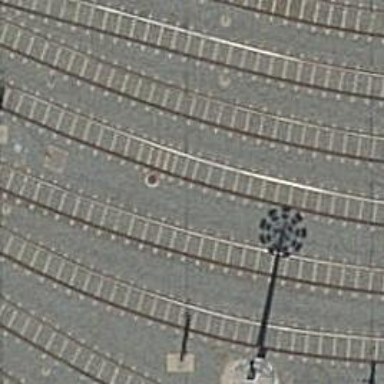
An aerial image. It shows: Yard with electrified contact line.